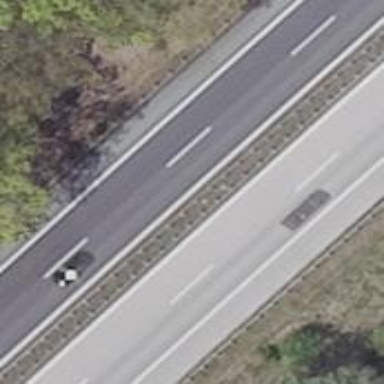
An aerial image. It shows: Asphalt motorway.